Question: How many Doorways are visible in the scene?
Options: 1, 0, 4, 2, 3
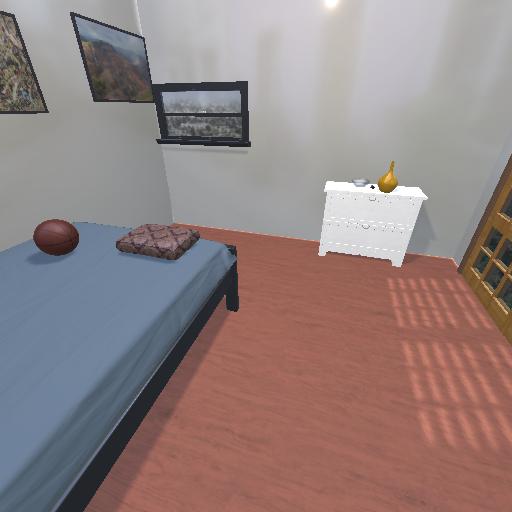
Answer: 1